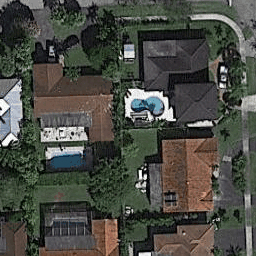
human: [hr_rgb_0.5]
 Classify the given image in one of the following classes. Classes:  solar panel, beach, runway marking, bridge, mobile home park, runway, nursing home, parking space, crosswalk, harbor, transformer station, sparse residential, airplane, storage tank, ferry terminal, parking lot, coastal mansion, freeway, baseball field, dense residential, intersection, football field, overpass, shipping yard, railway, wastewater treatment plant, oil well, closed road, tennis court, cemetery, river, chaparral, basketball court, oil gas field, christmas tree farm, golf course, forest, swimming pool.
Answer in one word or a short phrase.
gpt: dense residential